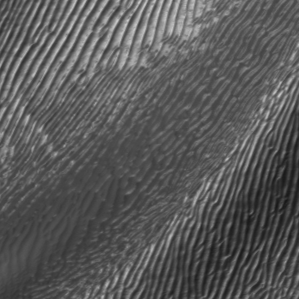
Label: frost